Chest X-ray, AP view. Patient: 52 years old, sex M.
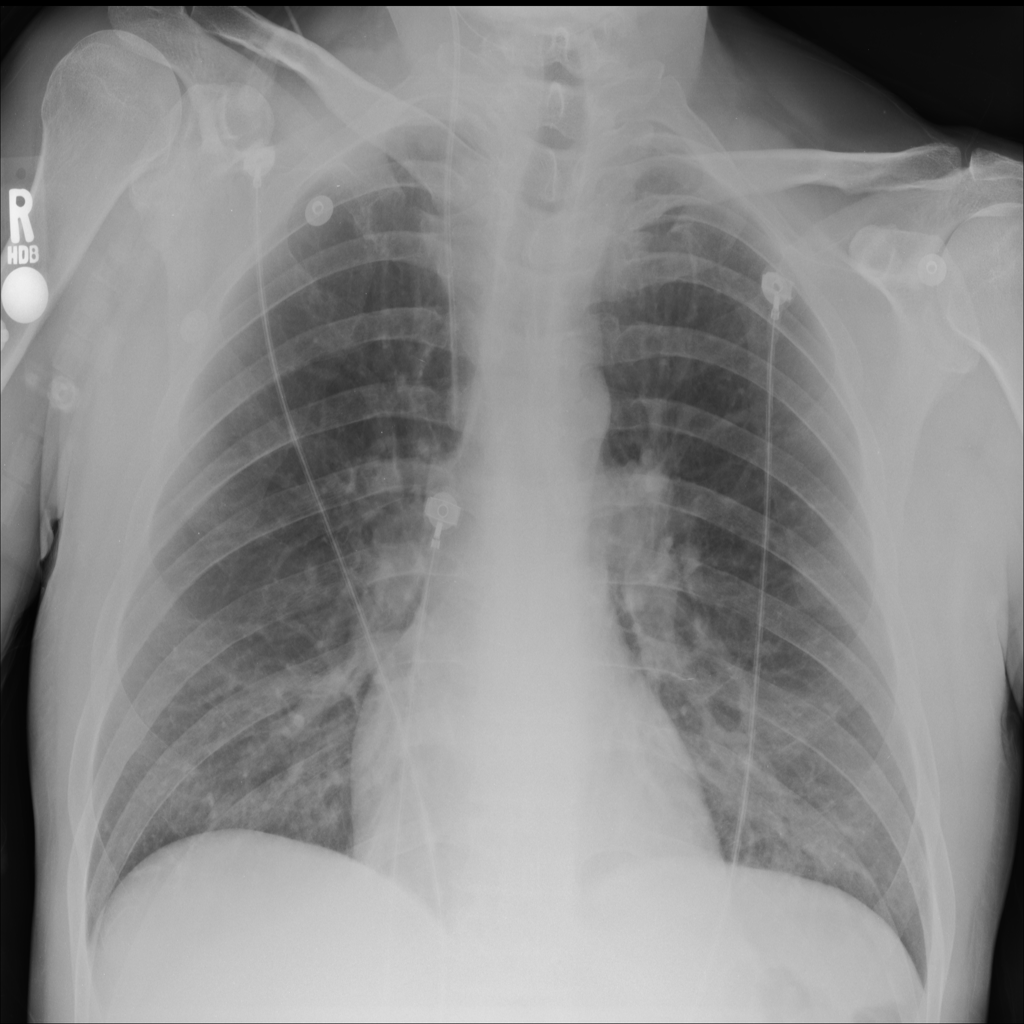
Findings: No Finding